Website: lowes
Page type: review-order
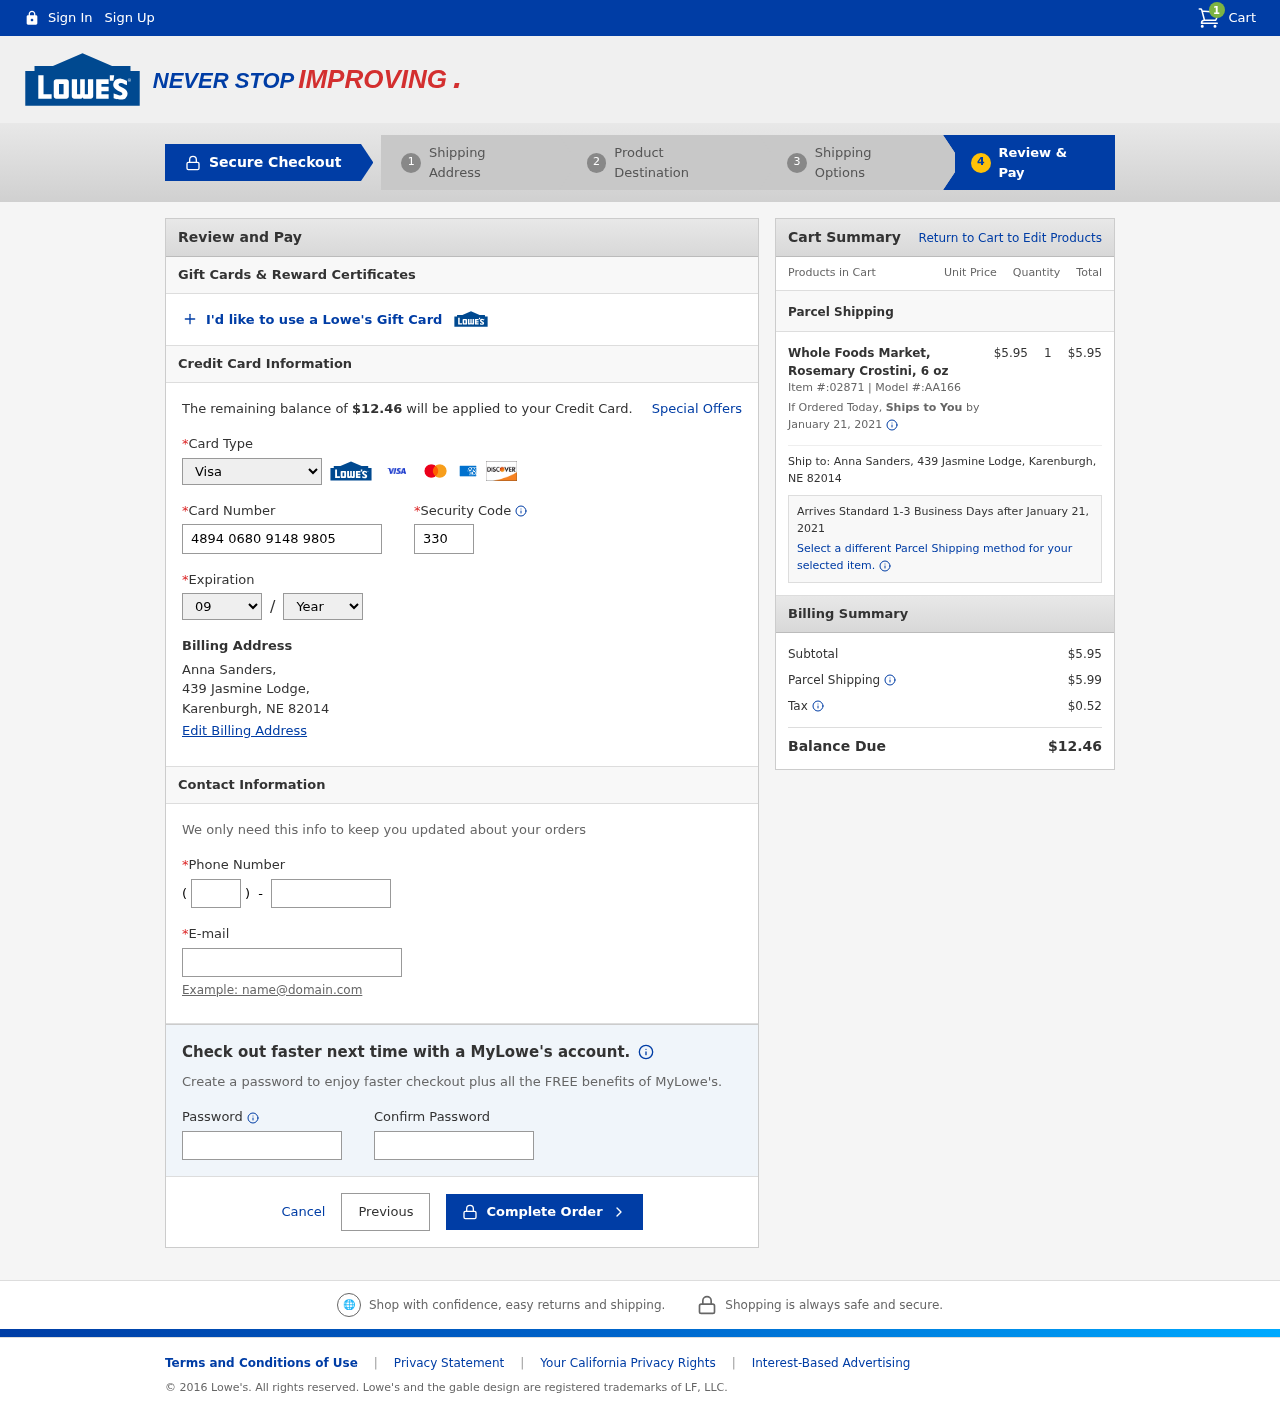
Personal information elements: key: PII_CARD_CVV
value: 330
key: PII_CARD_EXPIRY_MONTH
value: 09
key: PII_CARD_EXPIRY_YEAR
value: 28
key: PII_CARD_NUMBER
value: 4894 0680 9148 9805
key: PII_CARD_TYPE
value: Visa
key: PII_CITY
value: Karenburgh
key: PII_EMAIL
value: anna.sanders@hotmail.com
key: PII_FULLNAME
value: Anna Sanders,
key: PII_PHONE
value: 7436803183
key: PII_PHONE_AREA
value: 743
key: PII_POSTCODE
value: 82014
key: PII_STATE_ABBR
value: NE
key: PII_STREET
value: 439 Jasmine Lodge
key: PII_STREET
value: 439 Jasmine Lodge,
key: PII_FULLNAME2
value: Anna Sanders
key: PII_POSTCODE_FULL
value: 82014
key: PII_CITY_STATE
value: Karenburgh, NE
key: PII_CITY_STATE_ZIP
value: Karenburgh, NE 82014
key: PII_POSTCODE_NUMERIC
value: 82014
Product elements: key: PRODUCT1_NAME
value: Whole Foods Market, Rosemary Crostini, 6 oz
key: PRODUCT1_PRICE
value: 5.95
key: PRODUCT1_QUANTITY
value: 1
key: PRODUCT1_ITEM_NUMBER
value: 02871
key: PRODUCT1_MODEL_NUMBER
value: AA166
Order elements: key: ORDER_NUM_ITEMS
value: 1
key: ORDER_TOTAL
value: $12.46
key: ORDER_SHIPPING_DATE
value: January 21, 2021
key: ORDER_SUBTOTAL
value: $5.95
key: ORDER_SHIPPING_DATE2
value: January 21, 2021
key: ORDER_SUBTOTAL2
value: $5.95
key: ORDER_SHIPPING_COST
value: $5.99
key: ORDER_TAX
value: $0.52